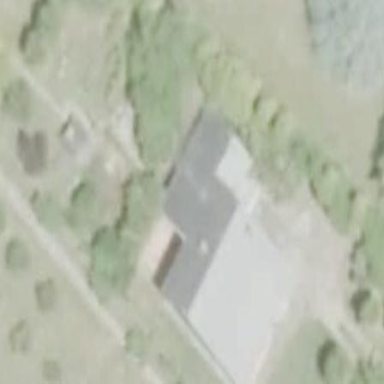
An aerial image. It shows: Simple house.